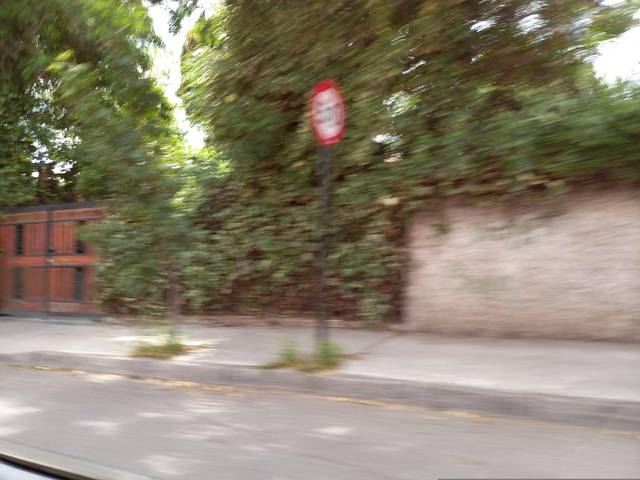
Region: Chile
Coordinates: -33.584, -70.576